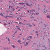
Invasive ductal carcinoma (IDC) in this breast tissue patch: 1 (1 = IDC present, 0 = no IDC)